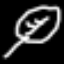
Label: leaf